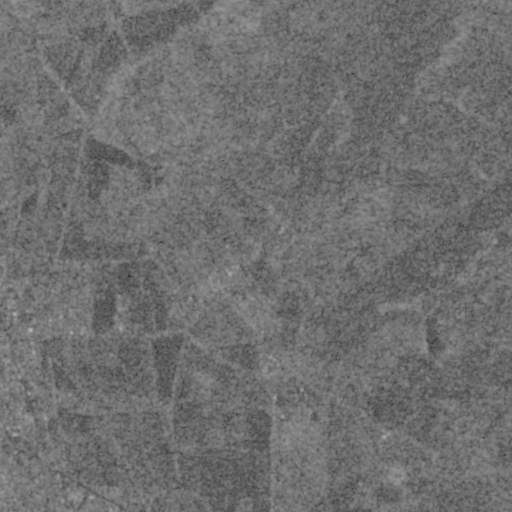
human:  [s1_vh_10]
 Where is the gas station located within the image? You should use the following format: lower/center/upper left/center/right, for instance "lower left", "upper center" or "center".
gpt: The gas station is located in the lower left of the image.
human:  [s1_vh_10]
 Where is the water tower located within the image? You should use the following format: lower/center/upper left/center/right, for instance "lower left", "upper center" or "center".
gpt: The water tower is located in the lower left of the image.
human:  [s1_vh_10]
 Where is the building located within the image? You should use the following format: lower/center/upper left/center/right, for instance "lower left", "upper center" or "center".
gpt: There is no building in the image.

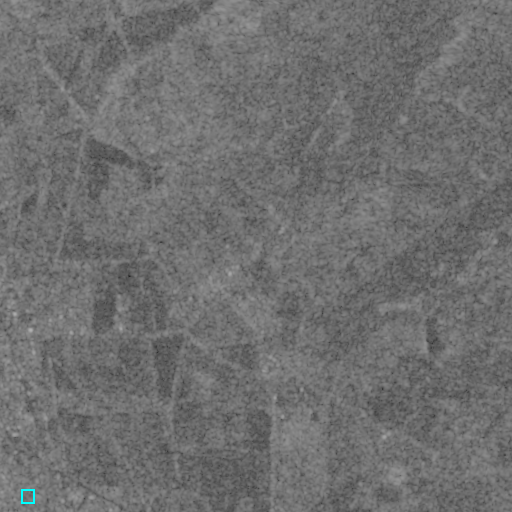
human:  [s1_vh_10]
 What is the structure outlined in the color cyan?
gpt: The structure outlined in cyan is a park.
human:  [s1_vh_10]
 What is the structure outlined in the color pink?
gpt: There is no pink outline.